Question: Hi I still can't work it out. I'm using preg_replace. I've searched but failed to find a solution. I need to remove unknown characters in the string but preserve new lines.
'''
$summary = "ASDASDASDASDSASD
[BS][BS][BS] hello
this is a new line
[BS][BS][BS]
this is another new line";
// [BS] is an unknown character if you ever encountered it before in Notepadd++.
// See screenshot, taken from Notepad++
// The output in the browser is a series of whitespaces.
// I can't paste the unknown symbol here.
echo preg_replace('/[-EUR-y]/','', $summary);
// Output: ASDASDASDASDSASD hello this is a new line this is another new line
//Expected Output:
//ASDASDASDASDSASD
// hello
// this is a new line
//this is another new line
'''
I'll appreciate all help that i can get.

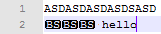
Answer: I am looking at <URL> and feel like the RegEx should be something like this:
'''
/[--
--y]/
'''
The range (in fact a blacklist of characters) excludes ASCII tab, new line and carriage return characters which you probably want to keep.
PS: The 'BS' is how Notepad++ represents backspace character (ASCII '0x08').